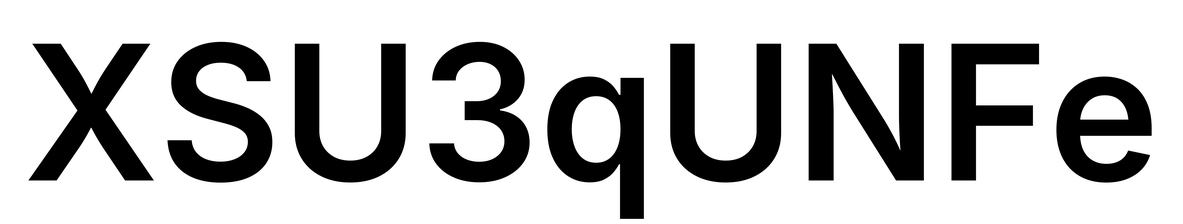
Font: Inter_SemiBold